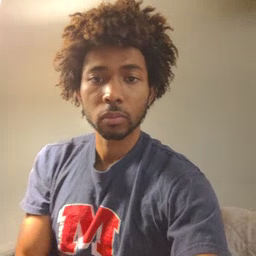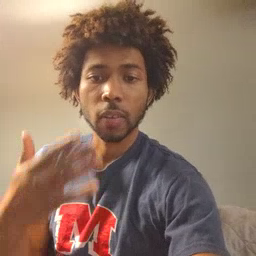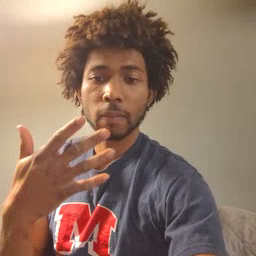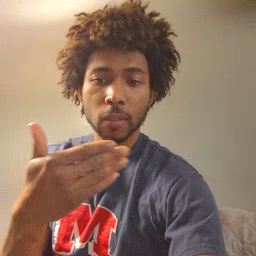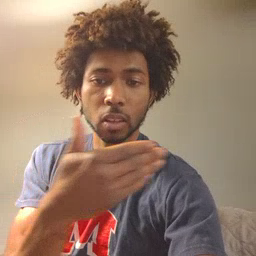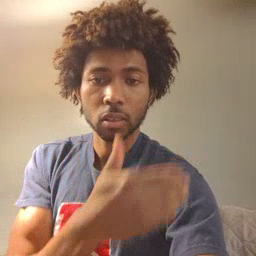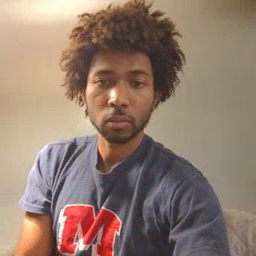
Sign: fish